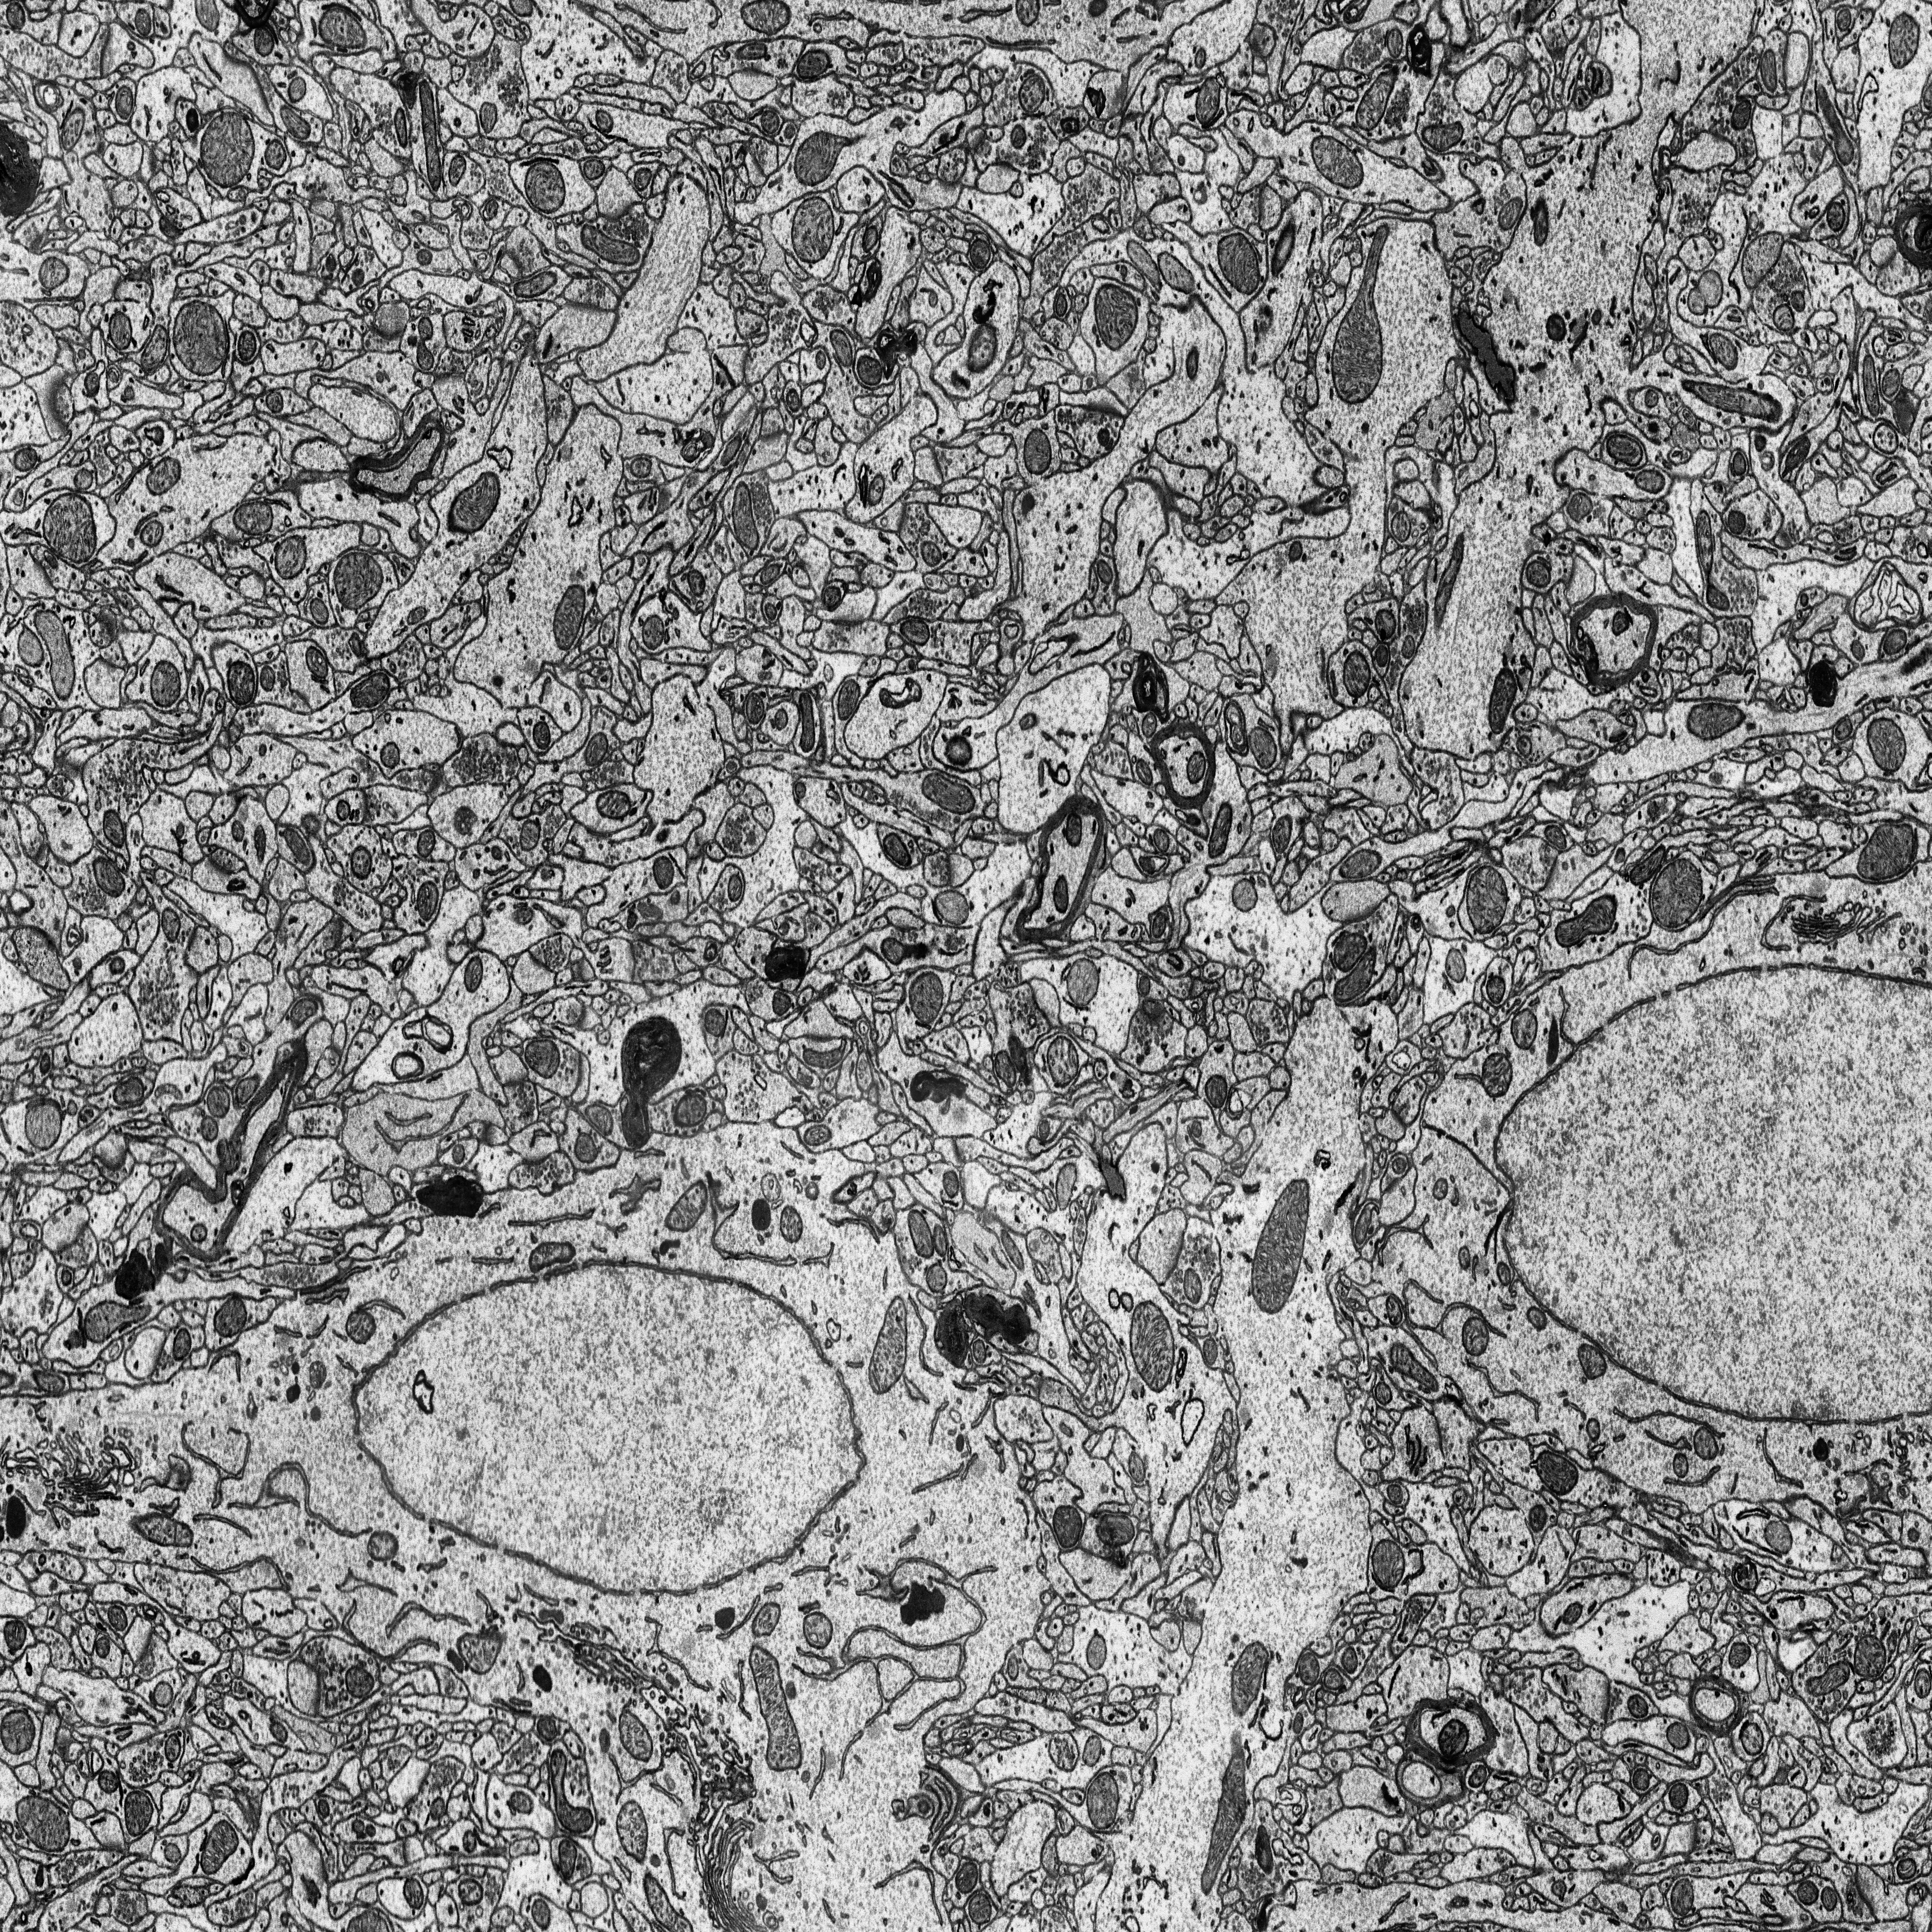
Electron microscopy slice of rat cortex tissue
Slice depth (z): 212
Mitochondria instances in slice: 364